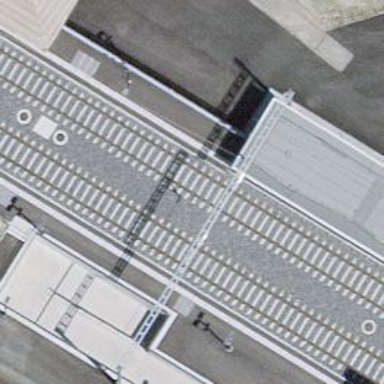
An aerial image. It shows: Stop position for public transport on the railway.